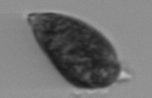
Label: Prorocentrum_micans